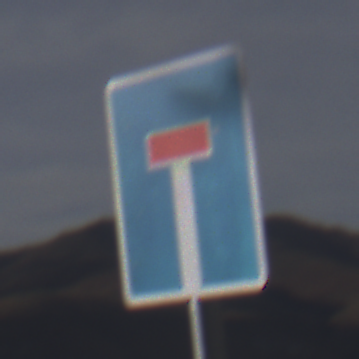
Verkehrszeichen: Sackgasse
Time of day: MorningAfternoon
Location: Outdoor (Nature)
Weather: PartlyCloudy
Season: NotSpecified
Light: Natural